Interaction volume radius: 5 \u00c5
Interaction volume height: 10 \u00c5
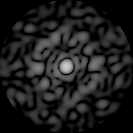
Disorder parameter: 0.8318